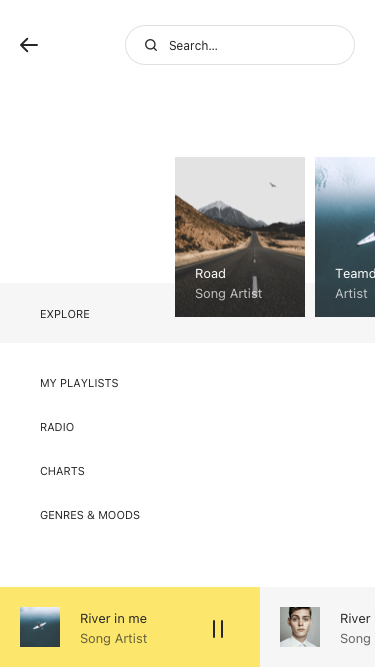
Text in this UI design:
explore
my playlists
radio
charts
genres & moods
River in me
Song Artist
River in me
Song Artist
Road
Song Artist
Teamdream
Artist